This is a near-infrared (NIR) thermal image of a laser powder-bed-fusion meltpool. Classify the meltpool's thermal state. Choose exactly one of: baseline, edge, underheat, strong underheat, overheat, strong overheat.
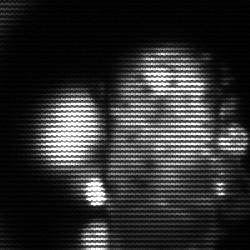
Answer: strong underheat